Question: I currently have a Google Map Activity which is apparently working well but doesn't show the map (this sounds stupid!)
Here is a picture that will make you understand better my problem:

I already confirmed my apiKey, checked the tutorial over and over and even the manifest seems not be missing anything.
I get only this on adb:
> 276 MapActivity W Recycling dispatcher
com.google.googlenav.datarequest.DataRequestDispatcher@43ea39b0276 MapActivity V Recycling map object.51 GpsLocationProvider D setMinTime <PHONE> MapActivity I Handling network change notification:CONNECTED276 MapActivity E Couldn't get connection factory client
Does anyone have a clue about what may be causing this?
Thanks.
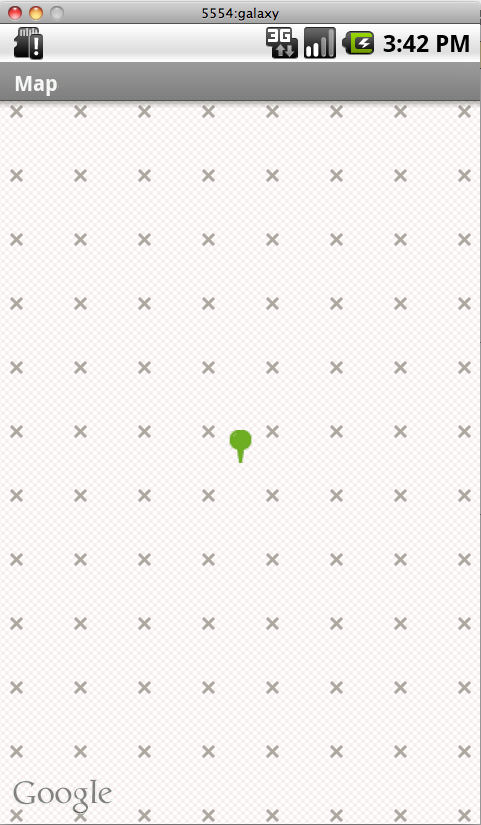
Answer: Are you running the app signed with your key from your key store, or the debug key .
If you have a map key (apikey), the keystore will have two different hash codes depending on whether you use the debug key, or your key - so you need two different map keys depending how you are running the app
Take a look at the debug section: <URL>